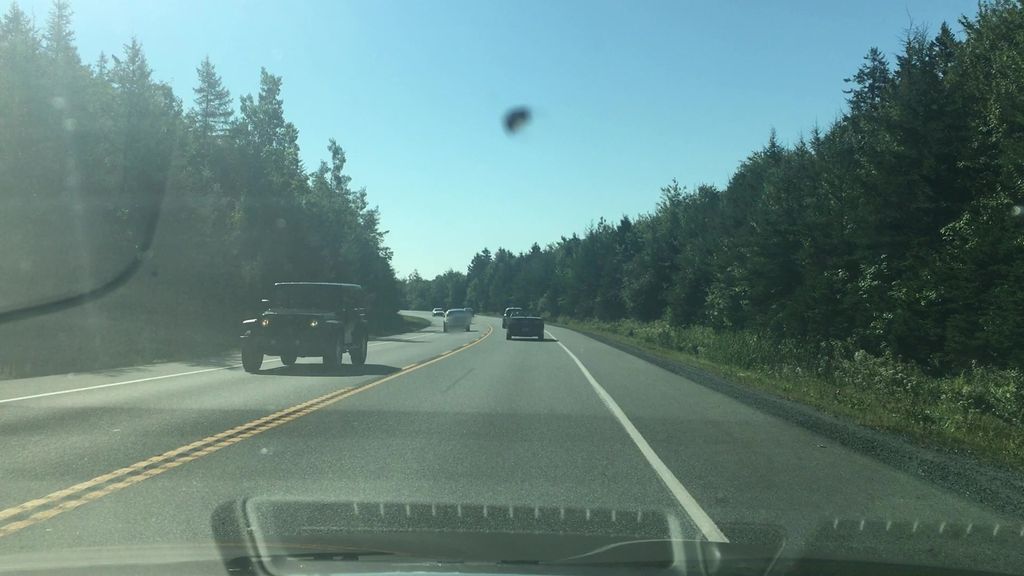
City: halifax